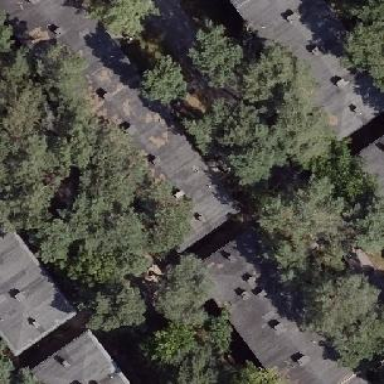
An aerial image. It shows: Flat-roofed apartment building.